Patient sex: M
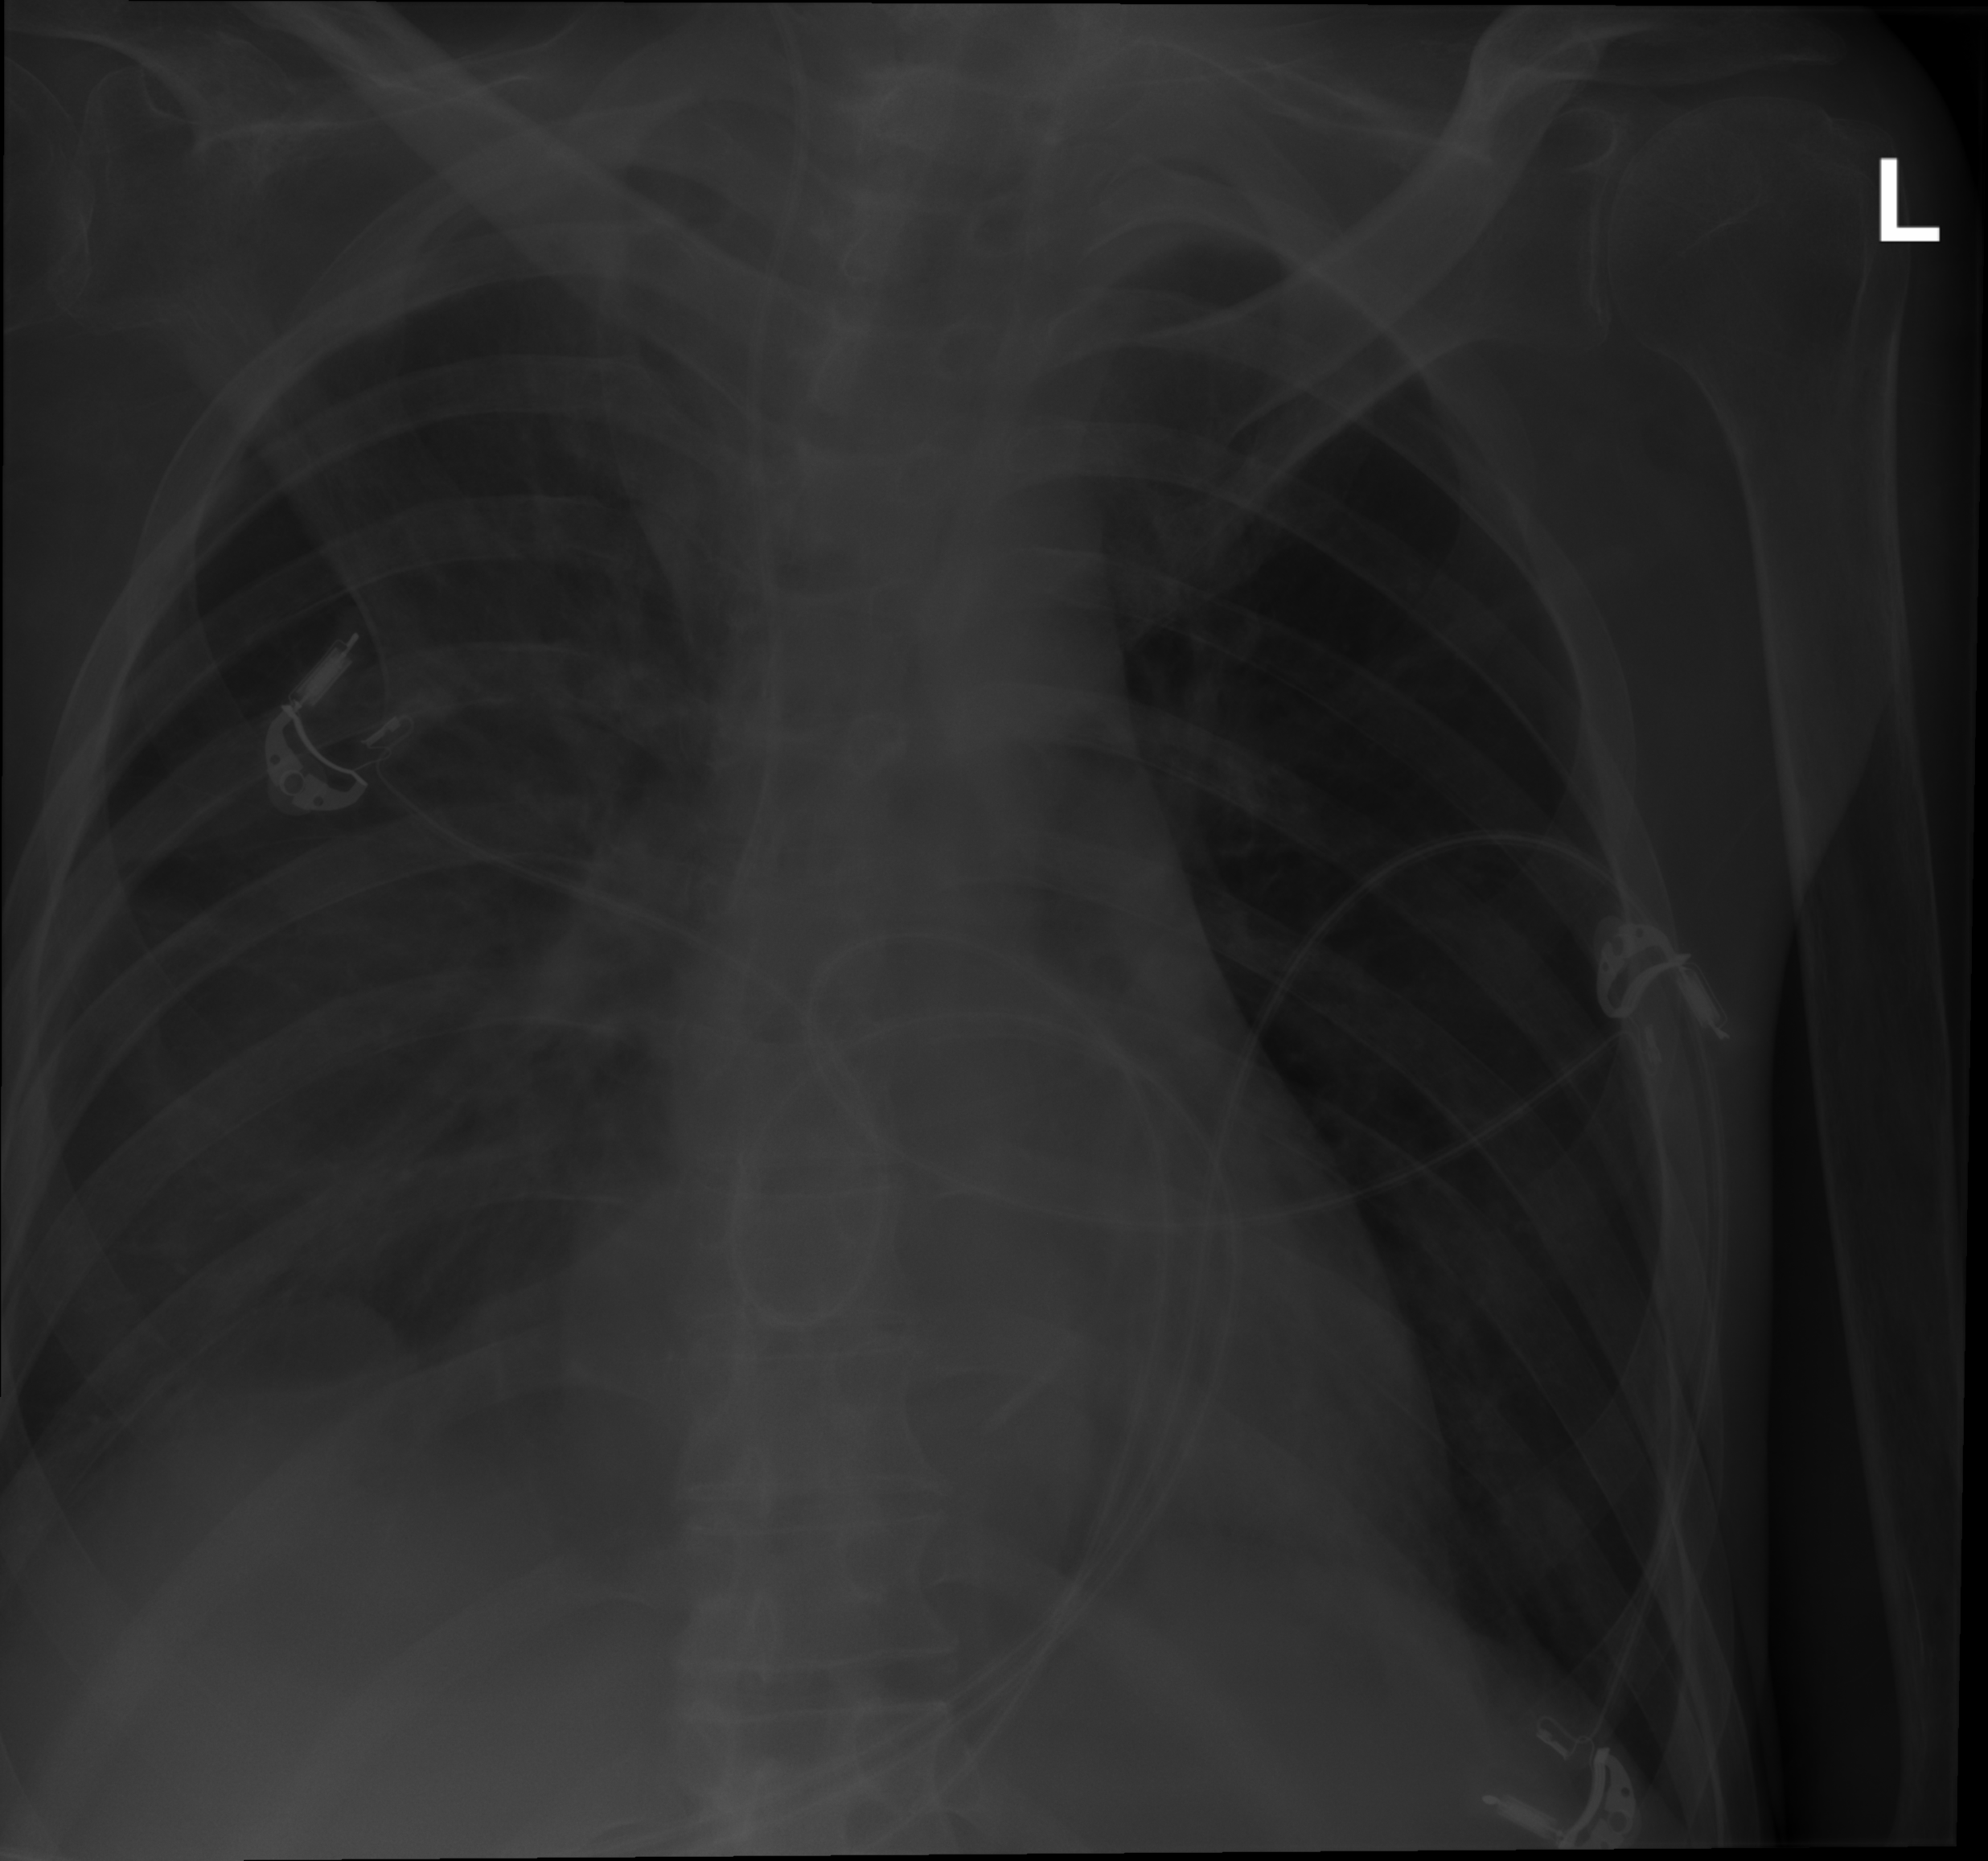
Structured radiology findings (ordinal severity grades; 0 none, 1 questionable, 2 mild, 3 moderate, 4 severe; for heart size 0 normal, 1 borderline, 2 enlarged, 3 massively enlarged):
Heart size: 0
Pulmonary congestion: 0
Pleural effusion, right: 2
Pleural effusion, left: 0
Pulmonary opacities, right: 0
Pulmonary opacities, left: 0
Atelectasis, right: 0
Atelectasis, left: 0